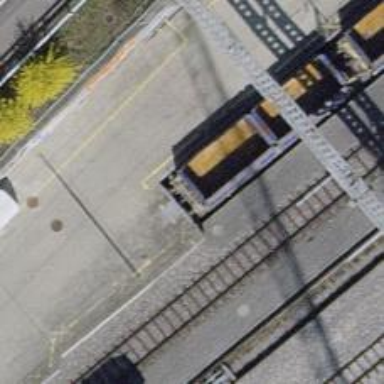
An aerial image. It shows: Railway buffer stop.